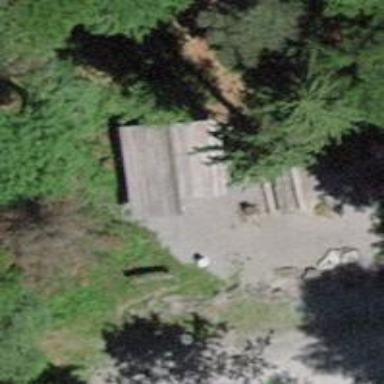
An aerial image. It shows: Shelter.